Field crop: maize
Growth stage: 1
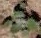
Species: chenopodium